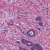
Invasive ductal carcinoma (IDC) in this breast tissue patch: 1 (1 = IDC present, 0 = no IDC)